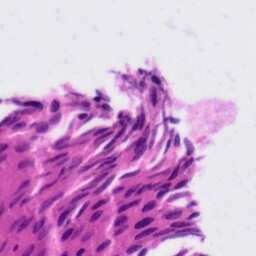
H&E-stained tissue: Tonsil